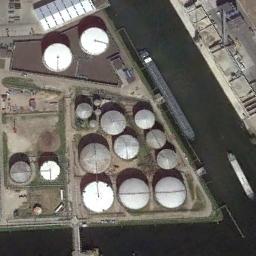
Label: storage_tank